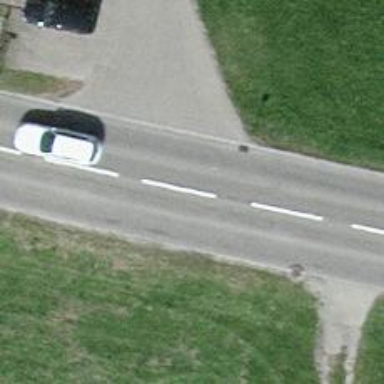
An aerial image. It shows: Asphalt road classified as primary highway.